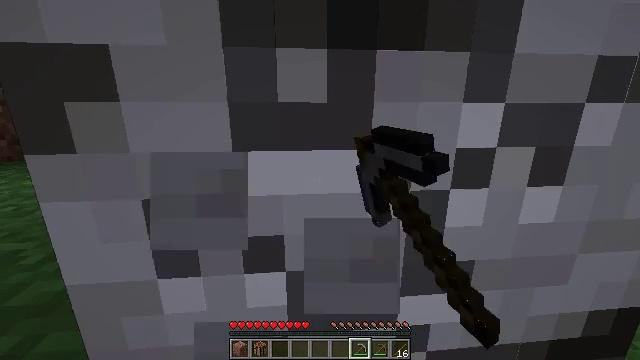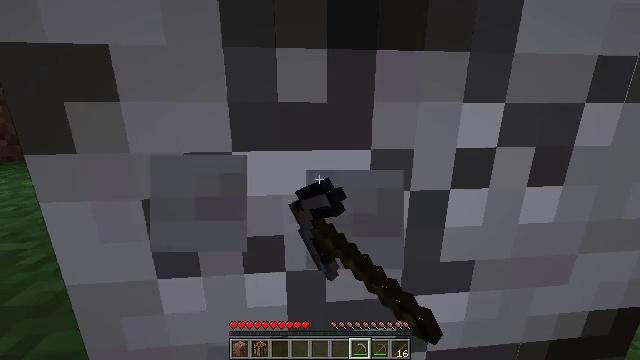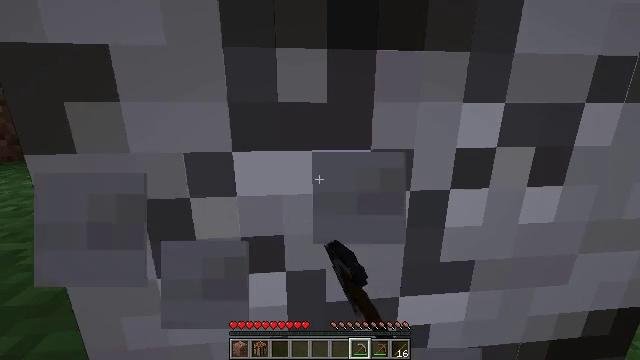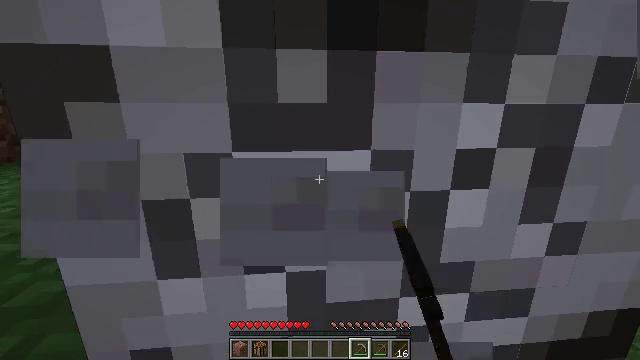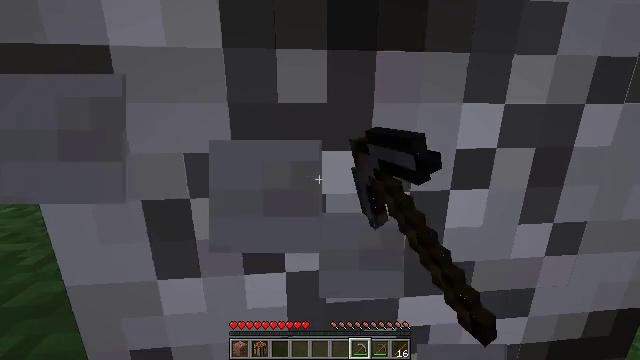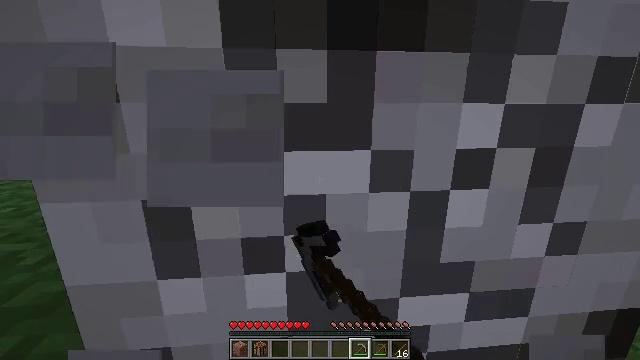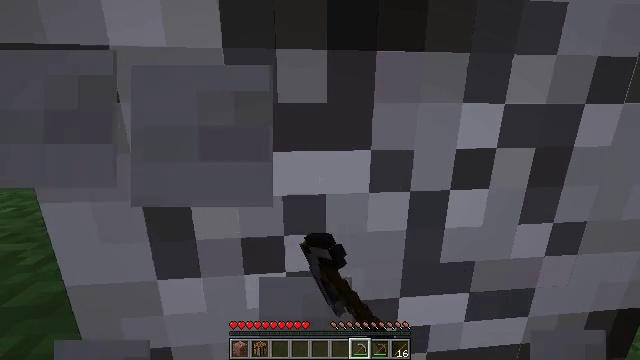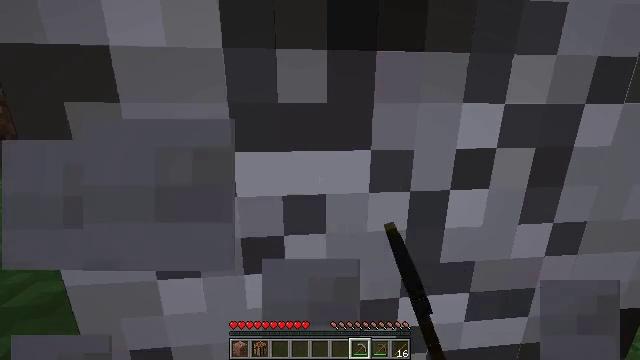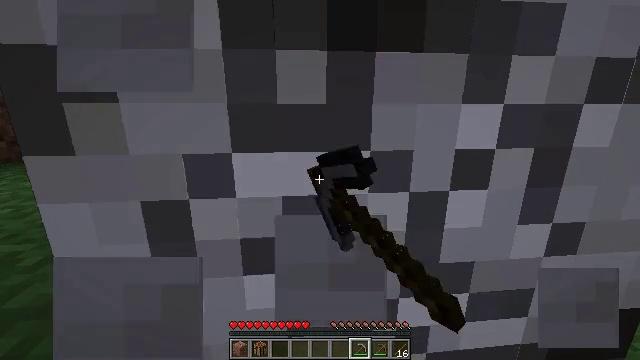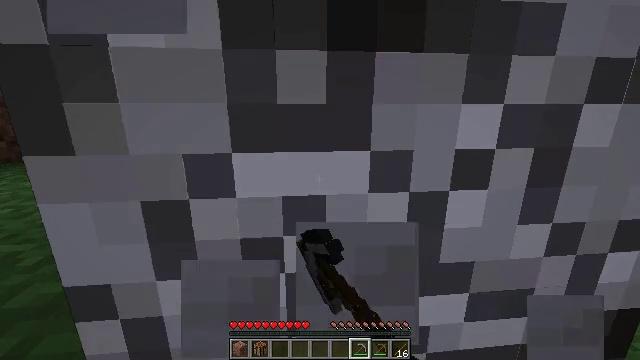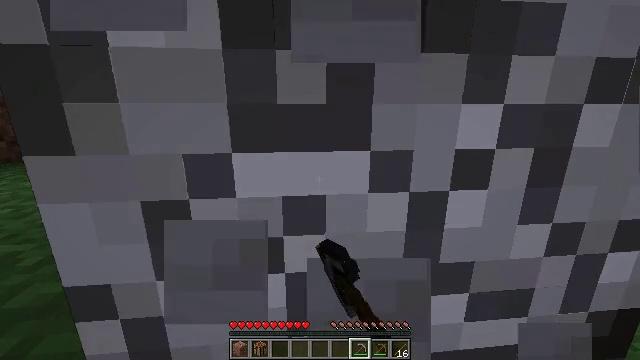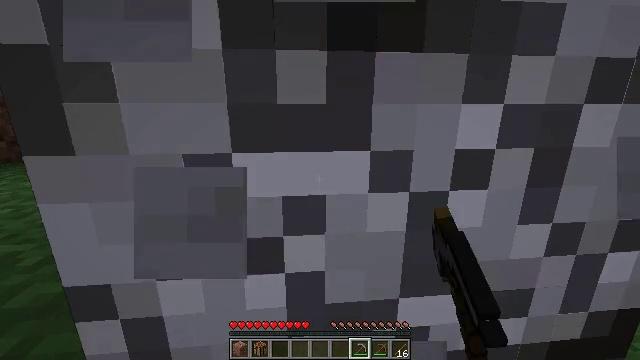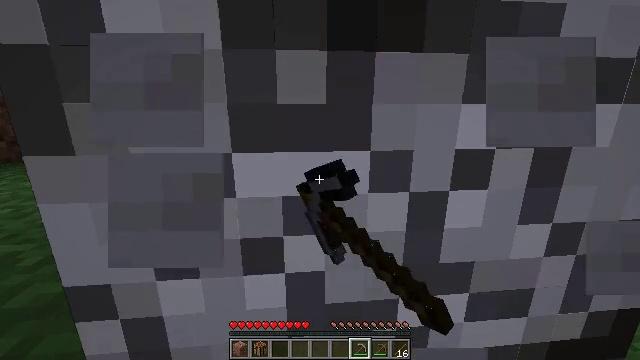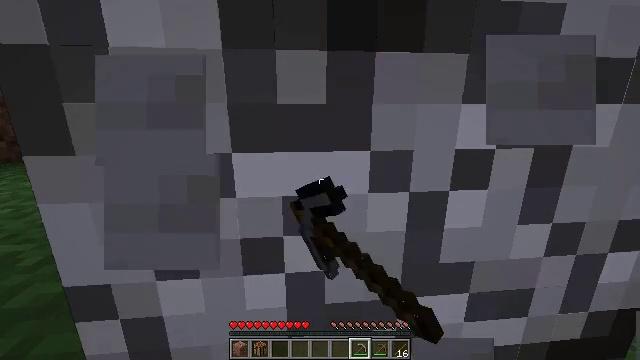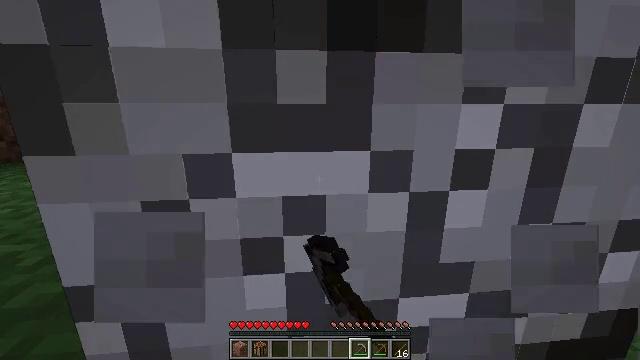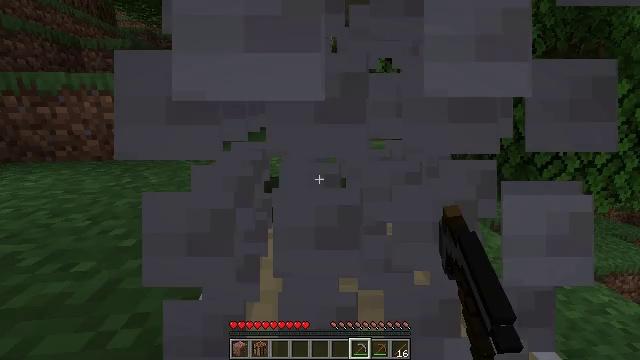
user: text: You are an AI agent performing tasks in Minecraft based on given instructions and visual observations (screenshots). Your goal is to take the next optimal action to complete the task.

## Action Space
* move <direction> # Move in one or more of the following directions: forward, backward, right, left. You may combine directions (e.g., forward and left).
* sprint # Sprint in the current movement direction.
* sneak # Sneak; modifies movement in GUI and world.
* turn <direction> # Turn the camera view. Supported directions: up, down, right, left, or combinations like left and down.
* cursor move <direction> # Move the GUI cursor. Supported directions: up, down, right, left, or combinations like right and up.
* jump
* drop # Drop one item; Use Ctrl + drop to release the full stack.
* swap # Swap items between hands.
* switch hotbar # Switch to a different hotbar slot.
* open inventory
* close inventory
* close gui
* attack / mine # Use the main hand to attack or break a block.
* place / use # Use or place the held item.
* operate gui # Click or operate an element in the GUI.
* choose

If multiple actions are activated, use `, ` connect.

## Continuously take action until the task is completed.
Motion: motion action
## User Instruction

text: Break the birch log in the forest.
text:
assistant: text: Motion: attack / mine
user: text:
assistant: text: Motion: attack / mine
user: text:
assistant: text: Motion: attack / mine
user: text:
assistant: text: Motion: attack / mine
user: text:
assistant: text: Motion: attack / mine
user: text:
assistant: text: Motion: attack / mine
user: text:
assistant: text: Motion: attack / mine
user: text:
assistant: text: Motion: attack / mine
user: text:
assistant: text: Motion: attack / mine
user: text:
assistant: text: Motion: attack / mine
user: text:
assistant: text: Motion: attack / mine
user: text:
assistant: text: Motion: attack / mine
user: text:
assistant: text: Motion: attack / mine
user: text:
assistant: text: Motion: attack / mine
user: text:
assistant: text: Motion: attack / mine
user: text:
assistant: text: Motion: attack / mine
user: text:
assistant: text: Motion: turn down, attack / mine
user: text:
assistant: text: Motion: turn right and down, attack / mine
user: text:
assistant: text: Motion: turn right and down, attack / mine
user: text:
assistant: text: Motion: turn right and down, attack / mine
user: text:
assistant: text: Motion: turn down, attack / mine
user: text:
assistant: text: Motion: attack / mine
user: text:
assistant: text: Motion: attack / mine
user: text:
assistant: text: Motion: turn down, attack / mine
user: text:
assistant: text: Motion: turn down, attack / mine
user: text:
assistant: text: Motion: attack / mine
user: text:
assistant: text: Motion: attack / mine
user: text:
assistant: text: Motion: attack / mine
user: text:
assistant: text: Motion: attack / mine
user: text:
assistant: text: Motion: attack / mine